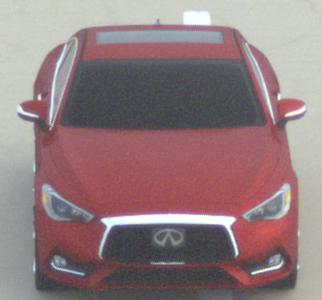
Make: Infiniti
Model: Q60 2.0t
Detailed model: Q60 (V37)
Model produced from: 2016/10
Model produced until: 2018/08
Doors: 2
Color: red
Road condition: dry road
Daytime: morning or afternoon
Contrast: low contrast